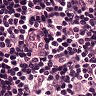
Metastatic tissue present: no